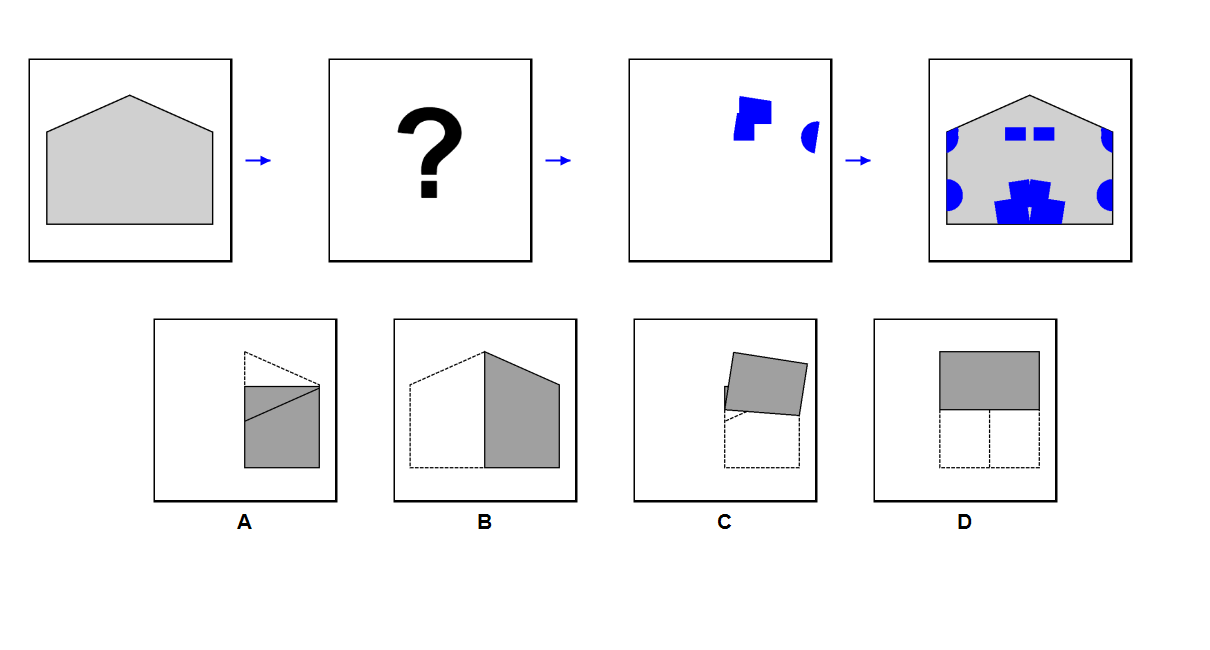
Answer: D